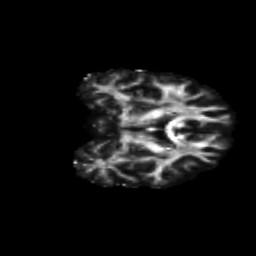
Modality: FA
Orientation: coronal
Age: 56
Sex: male
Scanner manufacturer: siemens
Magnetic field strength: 3 T
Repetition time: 4.71 s
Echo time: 0.0906 s